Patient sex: M
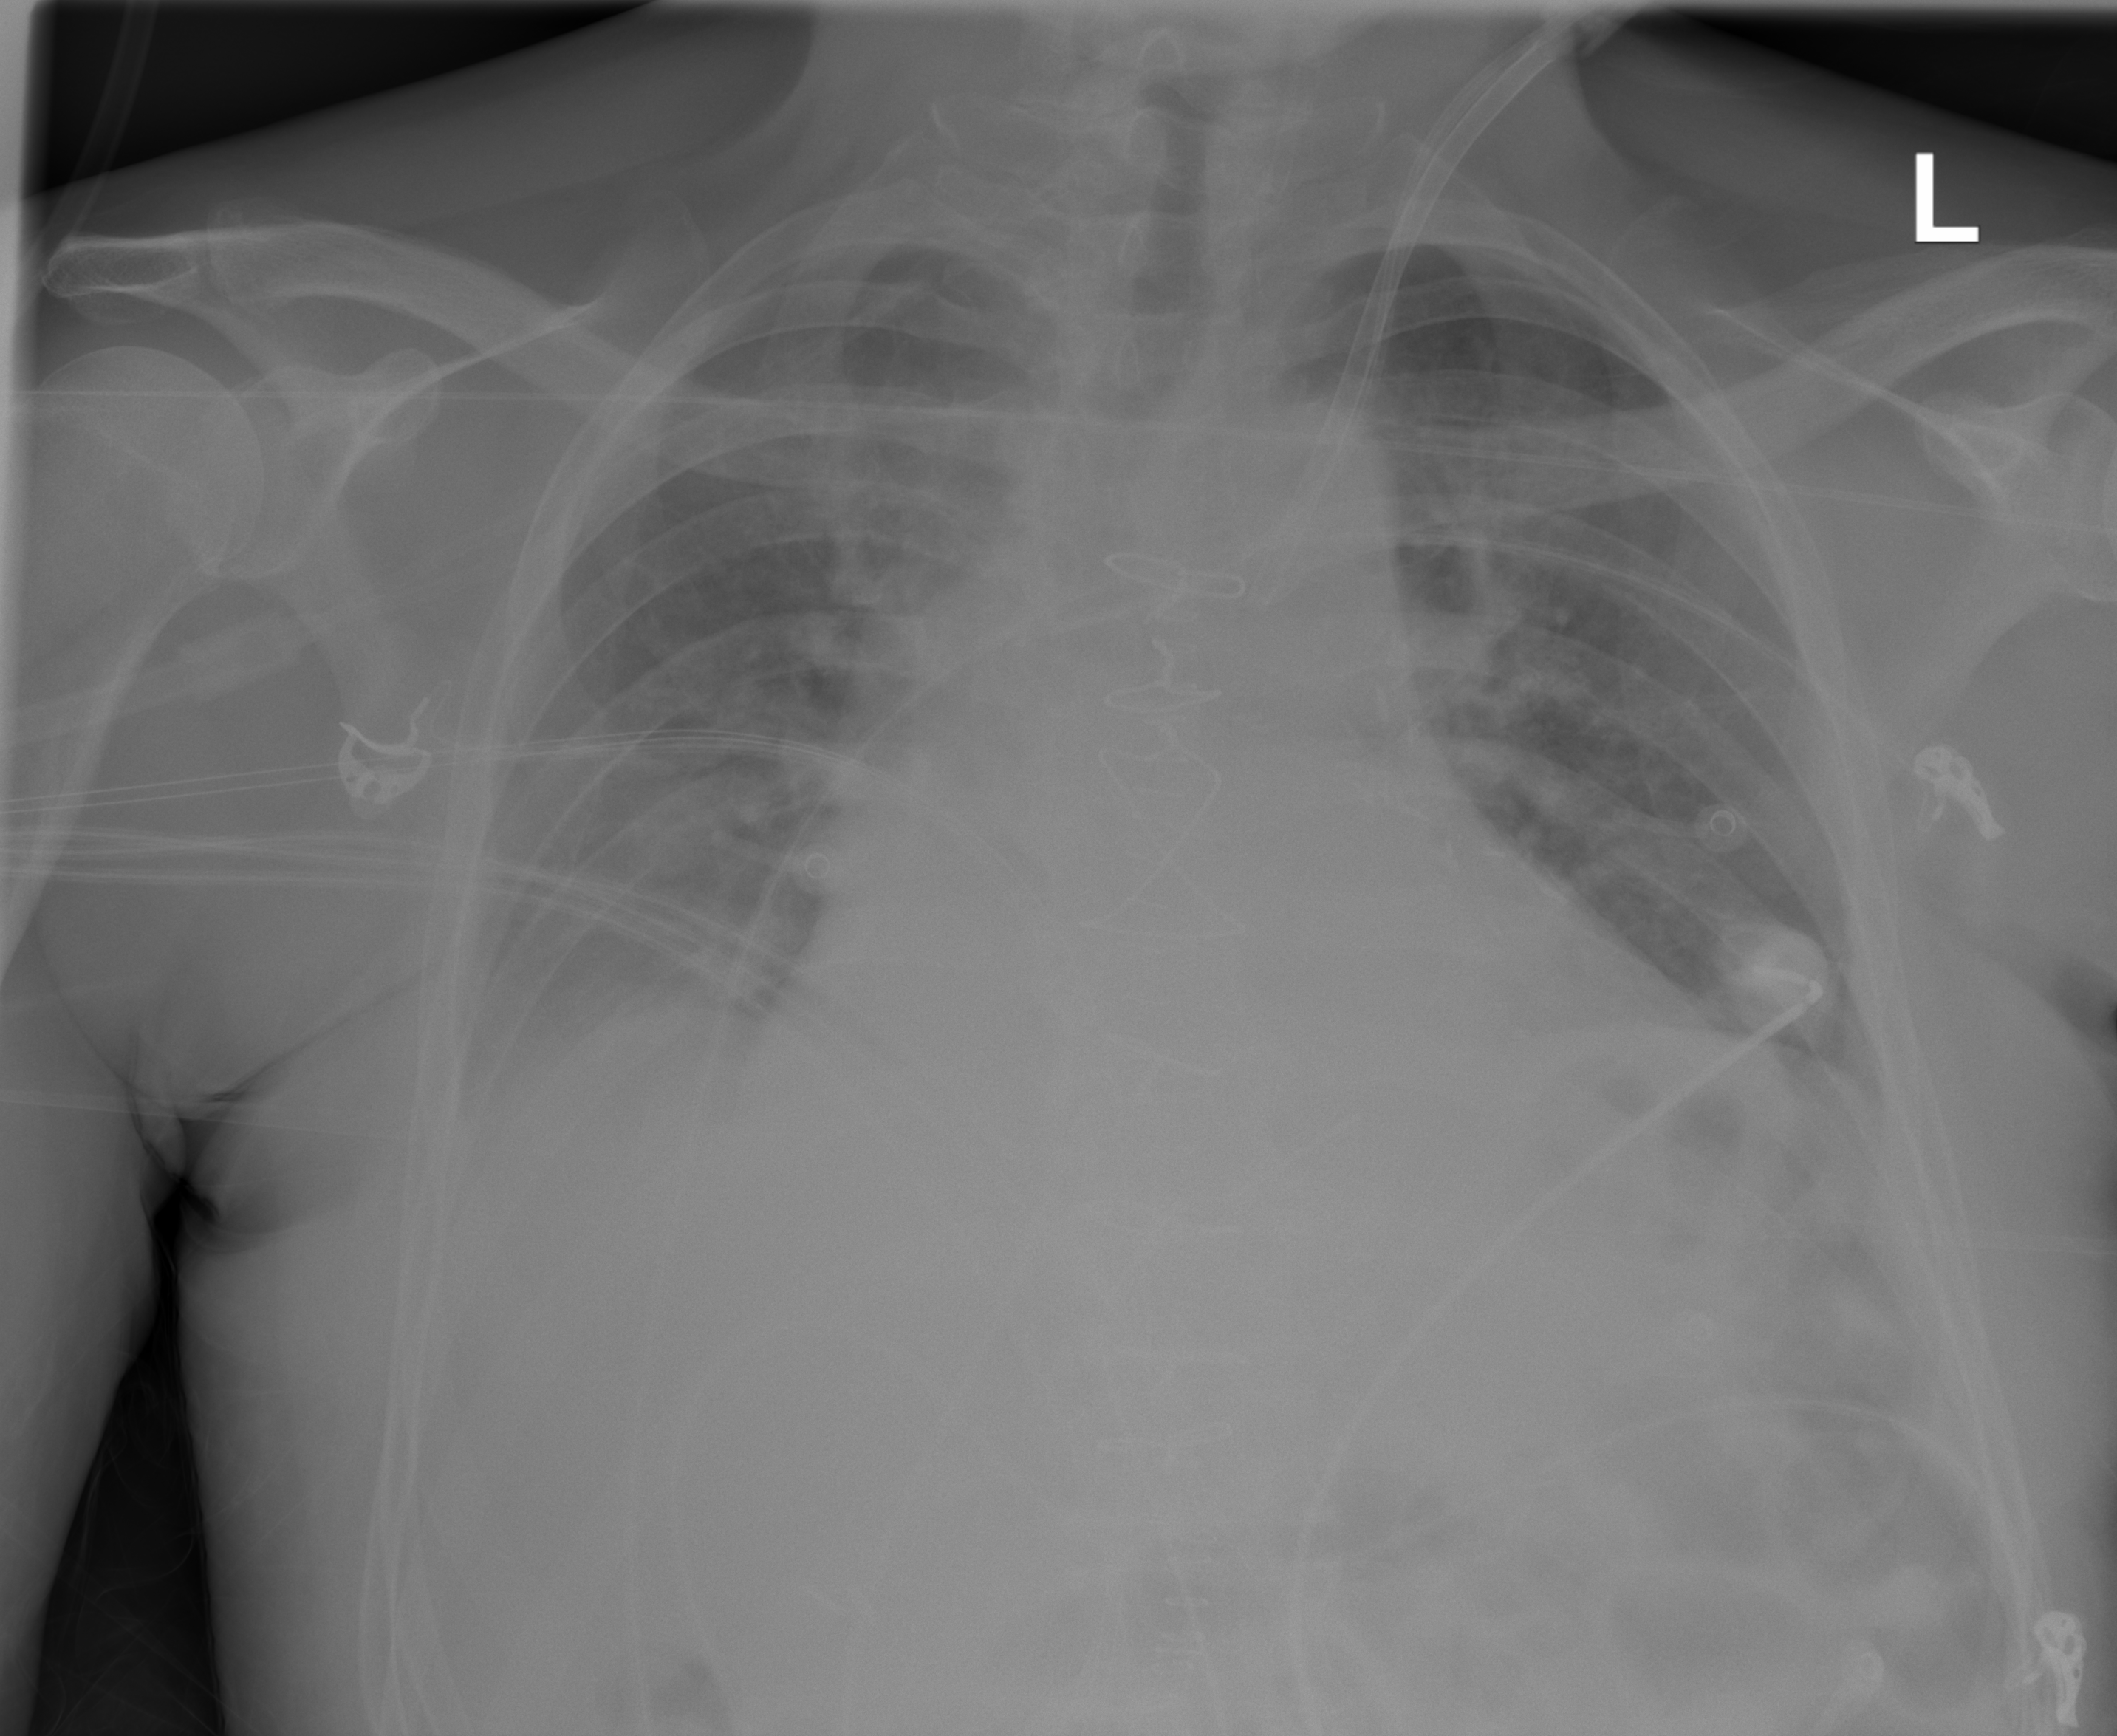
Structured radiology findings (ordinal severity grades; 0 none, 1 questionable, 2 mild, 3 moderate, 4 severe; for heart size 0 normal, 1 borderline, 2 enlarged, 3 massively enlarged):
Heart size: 2
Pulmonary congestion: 2
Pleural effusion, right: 2
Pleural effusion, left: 2
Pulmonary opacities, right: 2
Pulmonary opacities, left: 2
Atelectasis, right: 2
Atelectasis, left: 2